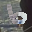
Label: 6